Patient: sex M, age 71
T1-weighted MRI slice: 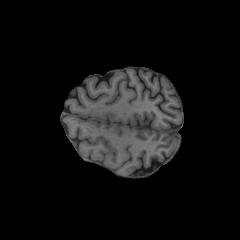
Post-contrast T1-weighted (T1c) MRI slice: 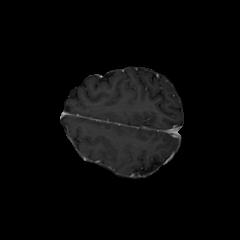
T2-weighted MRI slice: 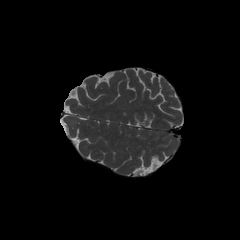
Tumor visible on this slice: no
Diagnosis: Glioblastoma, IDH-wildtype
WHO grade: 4